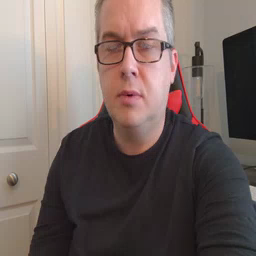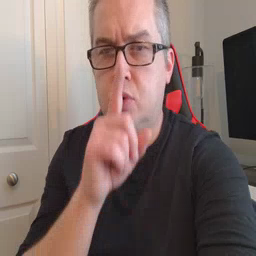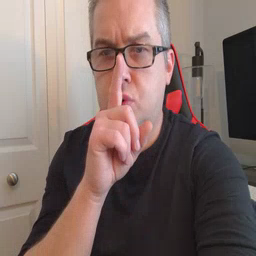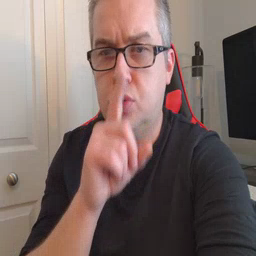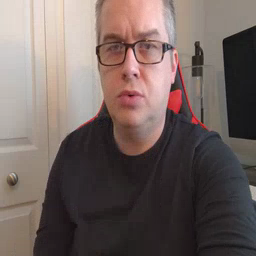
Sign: shhh